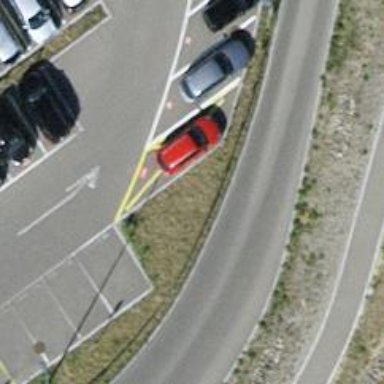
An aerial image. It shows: Car sharing facility.